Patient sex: M
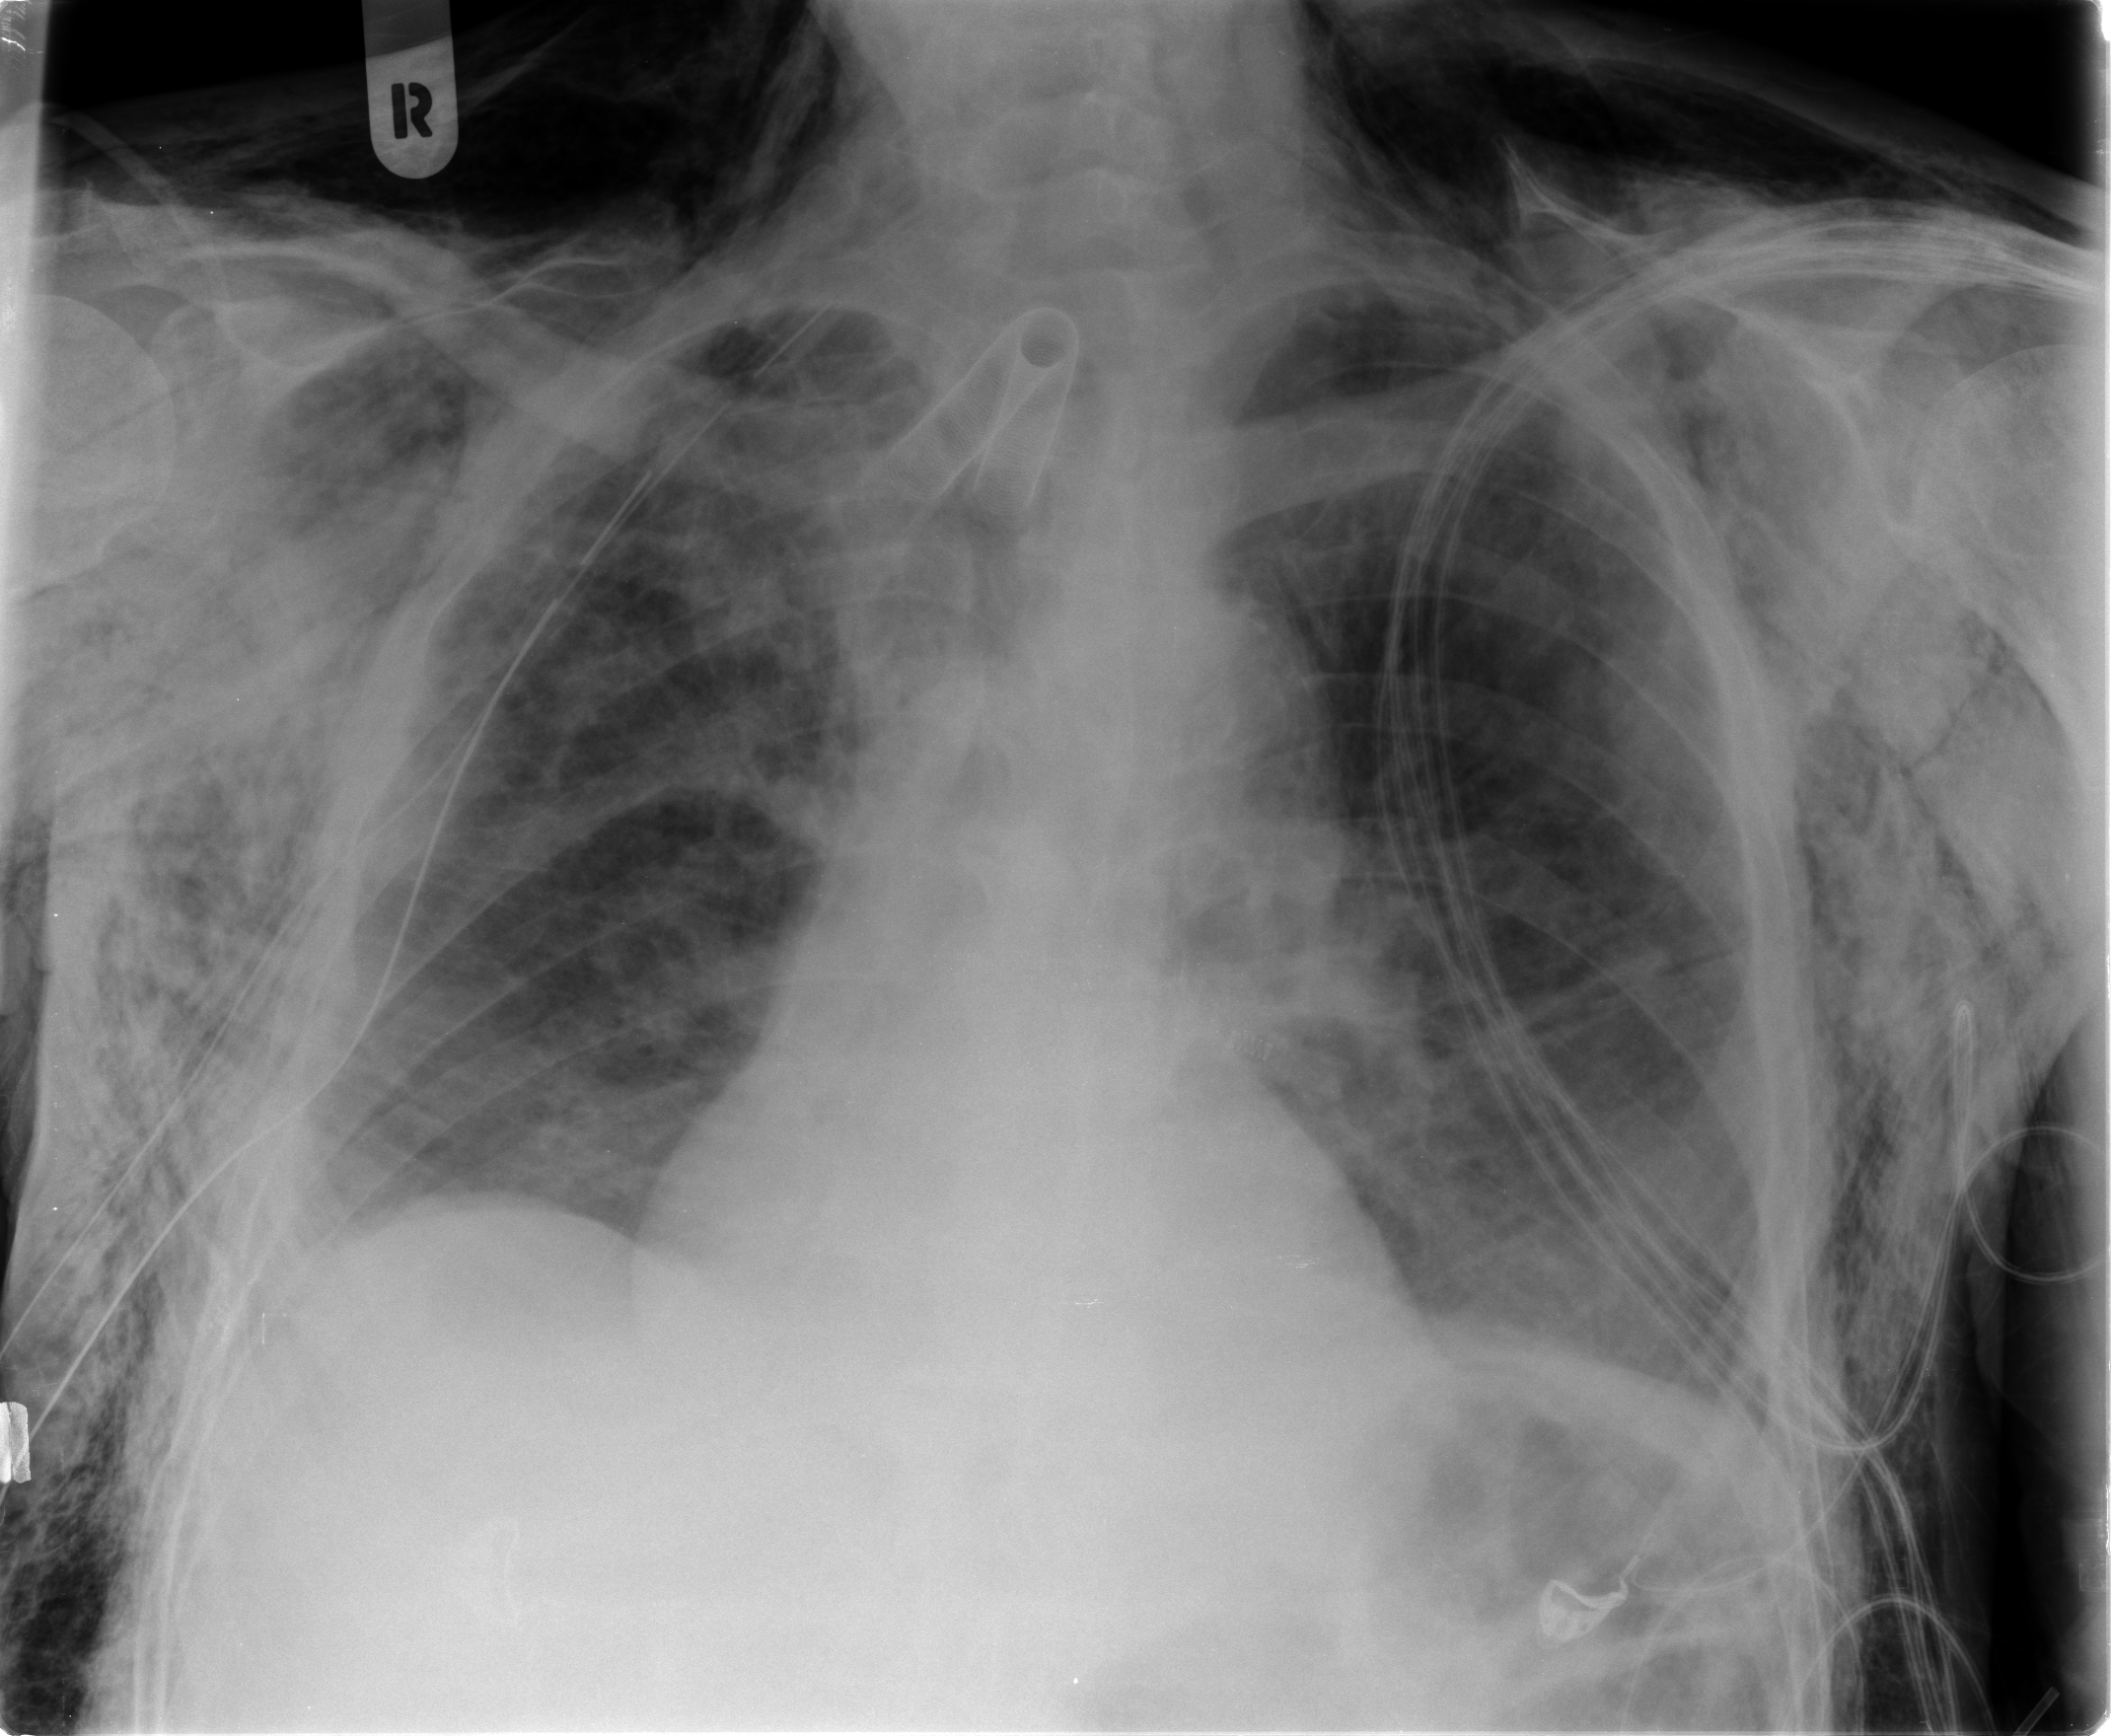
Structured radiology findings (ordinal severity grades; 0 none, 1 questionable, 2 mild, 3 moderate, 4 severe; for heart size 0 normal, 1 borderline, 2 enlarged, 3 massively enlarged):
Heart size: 0
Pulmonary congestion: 2
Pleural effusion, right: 0
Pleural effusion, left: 0
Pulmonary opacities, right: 2
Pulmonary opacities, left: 1
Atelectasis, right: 3
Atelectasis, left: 2